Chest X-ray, PA view. Patient: 25 years old, sex F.
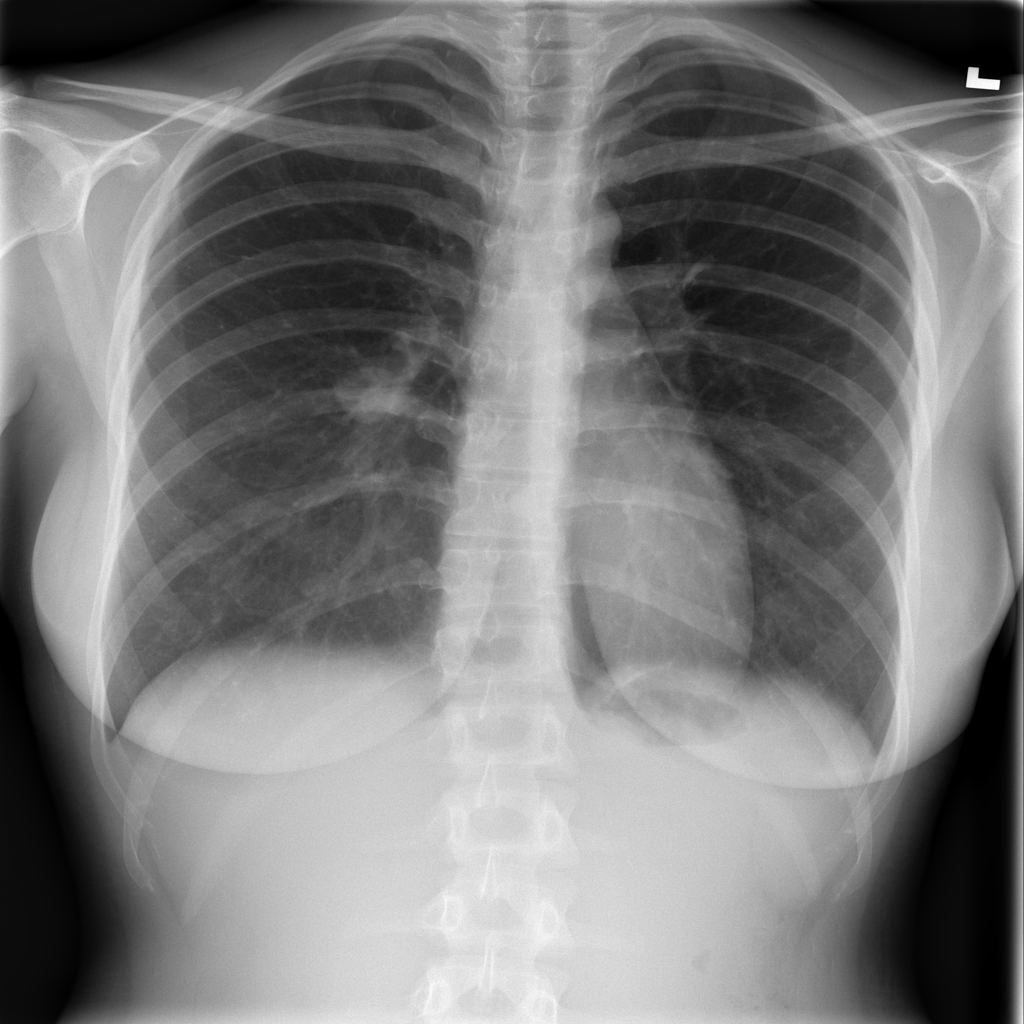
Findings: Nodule